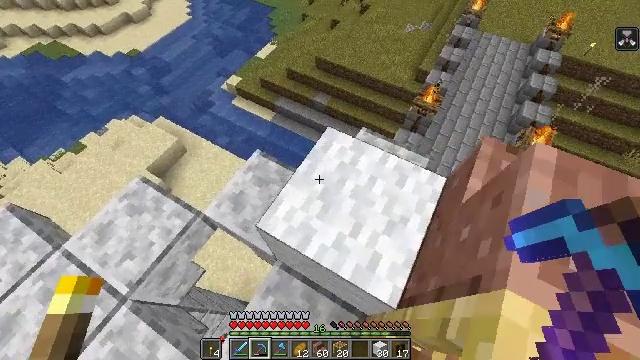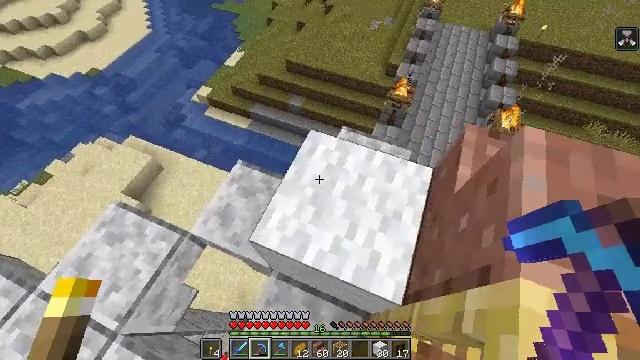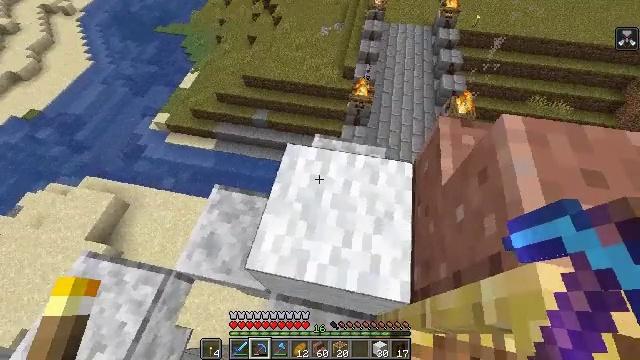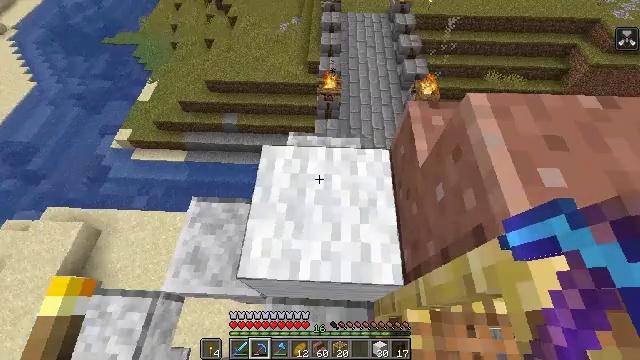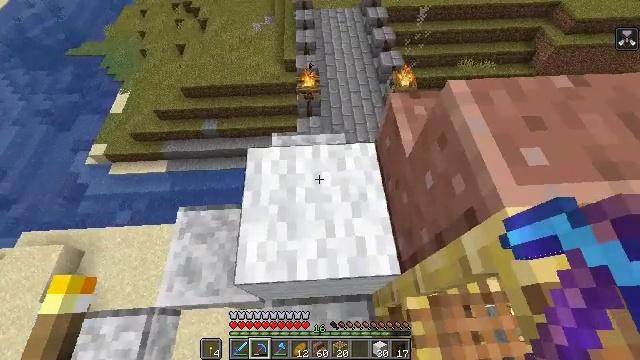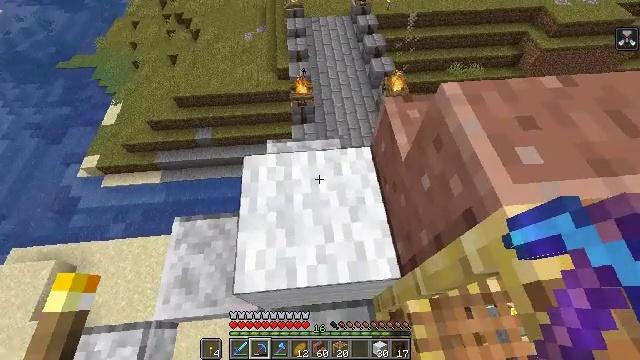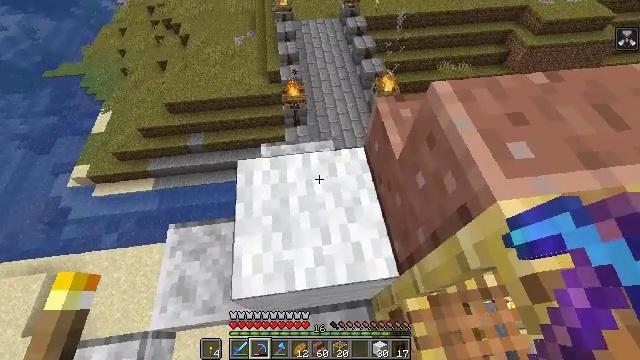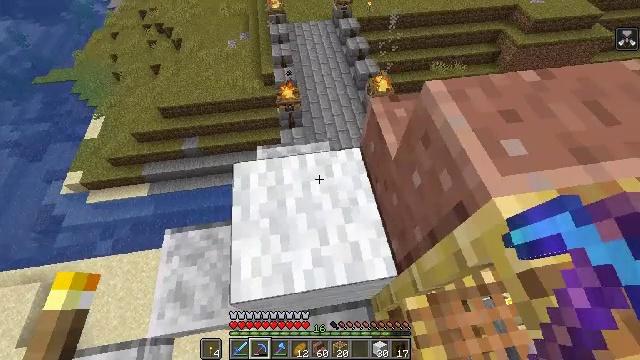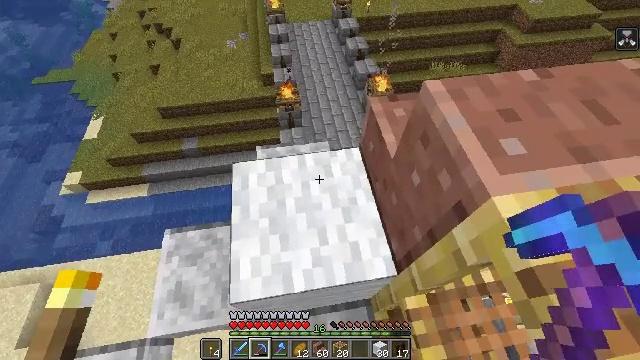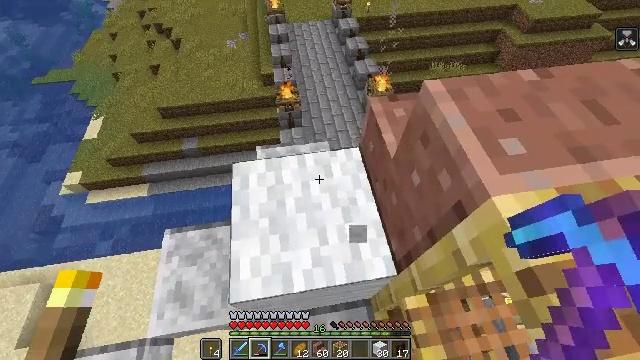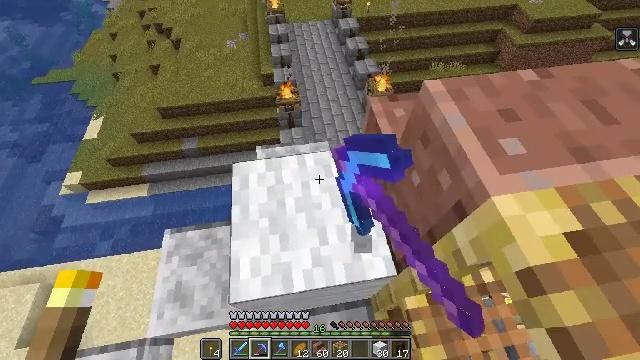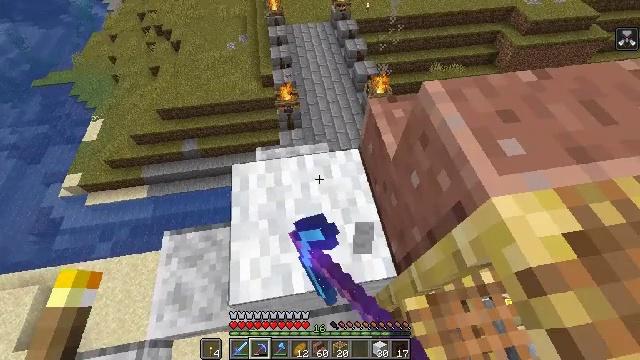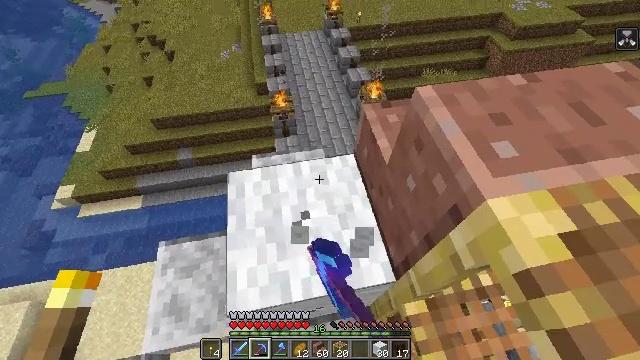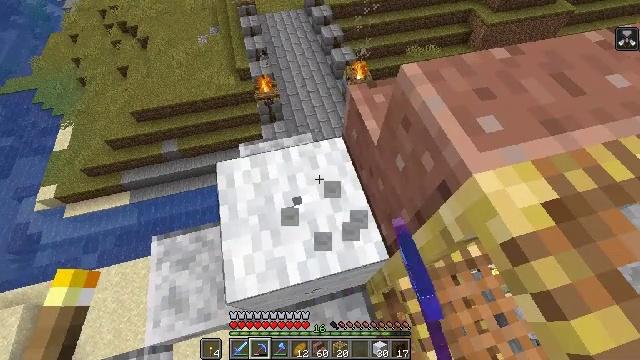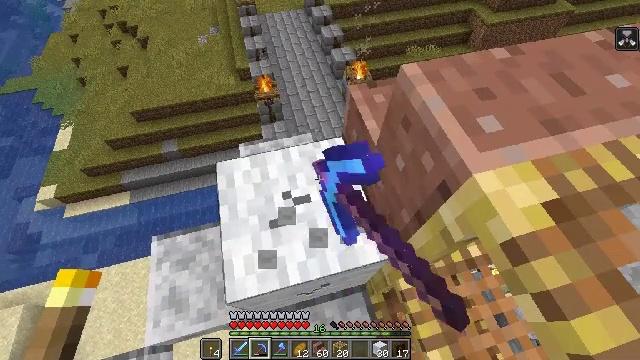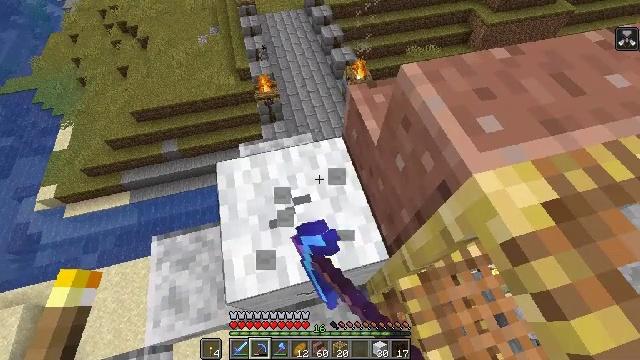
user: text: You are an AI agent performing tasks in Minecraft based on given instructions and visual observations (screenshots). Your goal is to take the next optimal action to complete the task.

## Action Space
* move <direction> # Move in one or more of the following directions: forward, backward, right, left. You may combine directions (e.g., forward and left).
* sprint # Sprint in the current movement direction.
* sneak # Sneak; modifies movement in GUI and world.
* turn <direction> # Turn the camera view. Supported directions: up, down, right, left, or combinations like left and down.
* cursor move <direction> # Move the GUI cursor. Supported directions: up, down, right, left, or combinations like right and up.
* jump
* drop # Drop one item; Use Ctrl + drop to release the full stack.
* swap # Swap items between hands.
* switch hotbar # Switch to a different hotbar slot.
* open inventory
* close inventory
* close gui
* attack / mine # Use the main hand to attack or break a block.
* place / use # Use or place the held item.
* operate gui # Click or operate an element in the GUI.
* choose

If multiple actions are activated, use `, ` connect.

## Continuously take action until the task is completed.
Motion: motion action
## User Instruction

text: Attack the white wool to collect it.
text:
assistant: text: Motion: turn right
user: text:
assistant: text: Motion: turn right and up
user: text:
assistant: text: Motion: turn right
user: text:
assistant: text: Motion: turn right
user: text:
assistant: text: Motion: turn right and up
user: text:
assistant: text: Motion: turn right
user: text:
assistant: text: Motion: turn right
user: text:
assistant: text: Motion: no_op
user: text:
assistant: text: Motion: attack / mine
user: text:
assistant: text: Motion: attack / mine
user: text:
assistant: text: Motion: attack / mine
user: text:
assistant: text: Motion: turn right and up, attack / mine
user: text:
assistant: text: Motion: turn right and down, attack / mine
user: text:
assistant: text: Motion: attack / mine
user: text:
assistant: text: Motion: attack / mine
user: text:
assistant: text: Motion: attack / mine
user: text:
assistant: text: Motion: attack / mine
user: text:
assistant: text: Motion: attack / mine
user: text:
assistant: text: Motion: attack / mine
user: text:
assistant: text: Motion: attack / mine
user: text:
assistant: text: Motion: attack / mine
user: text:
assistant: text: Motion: attack / mine
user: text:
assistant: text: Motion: attack / mine
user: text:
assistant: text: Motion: attack / mine
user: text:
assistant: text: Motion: attack / mine
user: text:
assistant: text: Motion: attack / mine
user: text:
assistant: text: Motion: attack / mine
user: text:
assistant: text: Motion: attack / mine
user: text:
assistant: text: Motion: attack / mine
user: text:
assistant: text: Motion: attack / mine